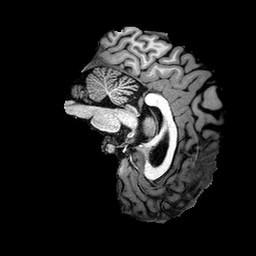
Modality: T1w
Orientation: sagittal